Field crop: tomato
Growth stage: 1
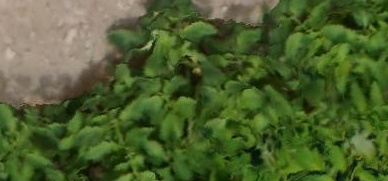
Species: tomato